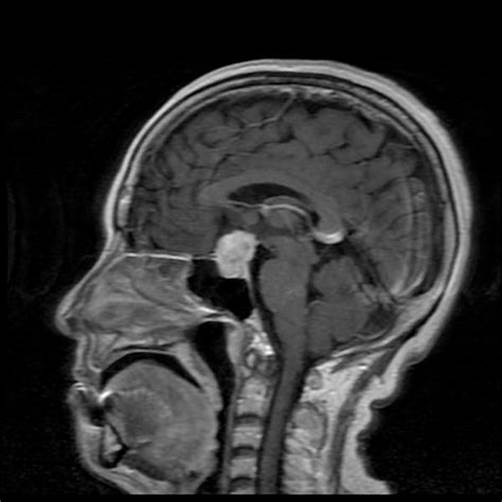
Label: pituitary